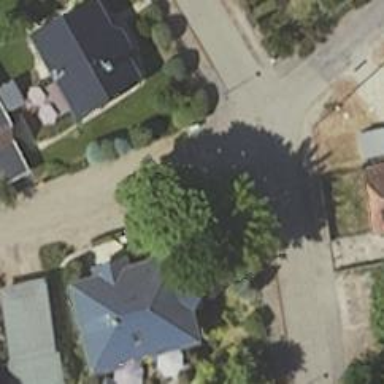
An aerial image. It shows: Residential road with sandy surface.